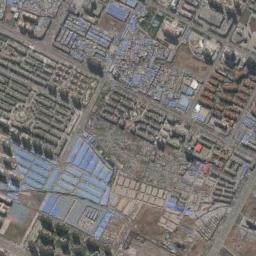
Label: industrial_area